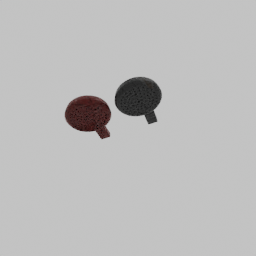
Label: electronics